Question: What I am attempting to accomplish is that the background changes when a user hovers over the td element. What the my current code is doing is shown in the picture below:

I am trying to get rid of the white space so that the gradient fills the entire td/cell.
The code below is for one row of my table.
'''
<tr>
<td class="itemTrue">
<h4>AMA<br>ROUND ALUMINUM MAST ARM SERIES</h4>
</td>
<td class="itemTrue">
<h4>AVPL-SSA<br>4 INCH SQUARE STRAIGHT ALUMINUM SERIES</h4>
</td>
<td class="itemTrue">
<h4>SMA<br>ROUND ALUMINUM MAST ARM SERIES</h4>
</td>
<td class="itemTrue">
<h4>AVPL-SSS<br>4 INCH SQUARE STRAIGHT STEEL SERIES</h4>
</td>
</tr>
'''
Here is the CSS code that affects these tags.
'''
table {
position: relative;
top: 50px;
box-shadow: 1px 1px 8px 7px #234229;
width: 1300px;
cell-spacing: 0px;
padding: 0px;
}
table, td, tr {
border: 1px solid black;
font-family: 'Roboto Slab', serif;
font-size: 12px;
border-spacing: 0px;
padding: 0px;
line-height: 14px;
vertical-align: baseline;
}
td {
text-align: center;
margin: 0px;
padding: 0px;
}
#armPoles > td {
border-bottom: 5px double black;
margin: 0px;
}
.itemTrue :hover {
color: white;
background: #e4e4e4;
background: -moz-linear-gradient(top, #e4e4e4 0%, #295534 73%, #1d3923 88%, #000000 100%);
background: -webkit-gradient(linear, left top, left bottom, color-stop(0%,#e4e4e4), color-stop(73%,#295534), color-stop(88%,#1d3923), color-stop(100%,#000000));
background: -webkit-linear-gradient(top, #e4e4e4 0%,#295534 73%,#1d3923 88%,#000000 100%);
background: -o-linear-gradient(top, #e4e4e4 0%,#295534 73%,#1d3923 88%,#000000 100%);
background: -ms-linear-gradient(top, #e4e4e4 0%,#295534 73%,#1d3923 88%,#000000 100%);
background: linear-gradient(to bottom, #e4e4e4 0%,#295534 73%,#1d3923 88%,#000000 100%);
filter: progid:DXImageTransform.Microsoft.gradient( startColorstr='#e4e4e4', endColorstr='#000000',GradientType=0 );
}
h4 {
font-weight: normal;
}
'''
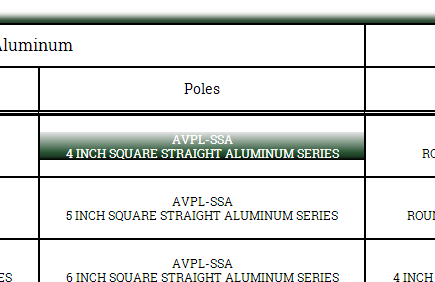
Answer: Your missing a tag for your H4, why not set that as well. Also not sure which tag is messing up you can set different colour backgrounds to help you debug and learn.
So, try adding 'padding:0' etc etc to your css.